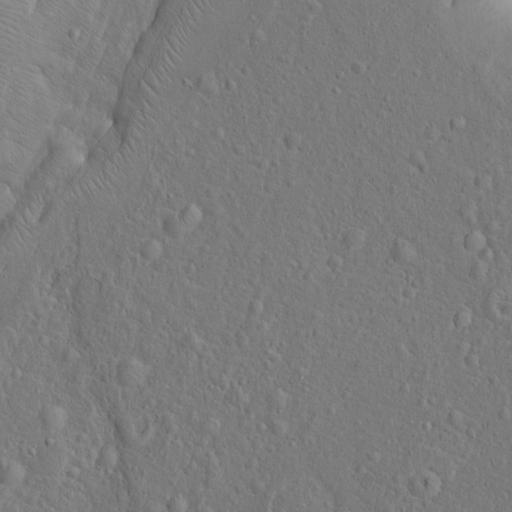
Classes present: Background, Cone